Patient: sex M, age 54
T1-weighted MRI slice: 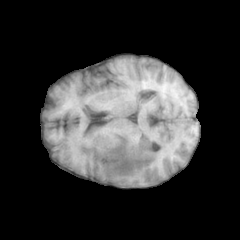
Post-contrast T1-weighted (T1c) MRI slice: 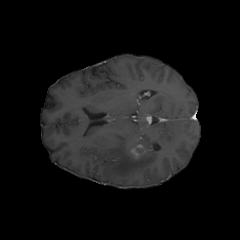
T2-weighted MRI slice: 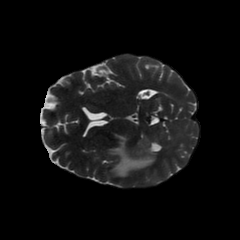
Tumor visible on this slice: yes
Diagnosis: Glioblastoma, IDH-wildtype
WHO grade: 4